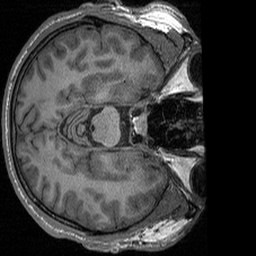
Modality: T1w
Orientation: axial
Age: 39
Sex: male